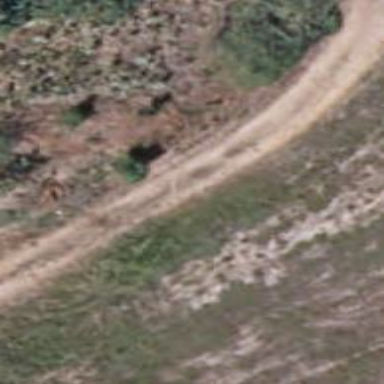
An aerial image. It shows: Unpaved track road.